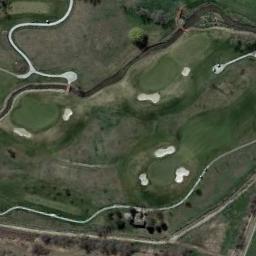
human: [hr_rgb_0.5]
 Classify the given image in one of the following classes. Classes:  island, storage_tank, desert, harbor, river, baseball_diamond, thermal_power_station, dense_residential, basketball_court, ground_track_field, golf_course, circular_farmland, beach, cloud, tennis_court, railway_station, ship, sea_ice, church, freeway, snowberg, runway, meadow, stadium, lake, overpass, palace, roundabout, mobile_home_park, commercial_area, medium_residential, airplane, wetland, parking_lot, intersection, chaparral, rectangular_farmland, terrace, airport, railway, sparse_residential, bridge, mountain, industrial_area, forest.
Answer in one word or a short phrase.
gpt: golf_course